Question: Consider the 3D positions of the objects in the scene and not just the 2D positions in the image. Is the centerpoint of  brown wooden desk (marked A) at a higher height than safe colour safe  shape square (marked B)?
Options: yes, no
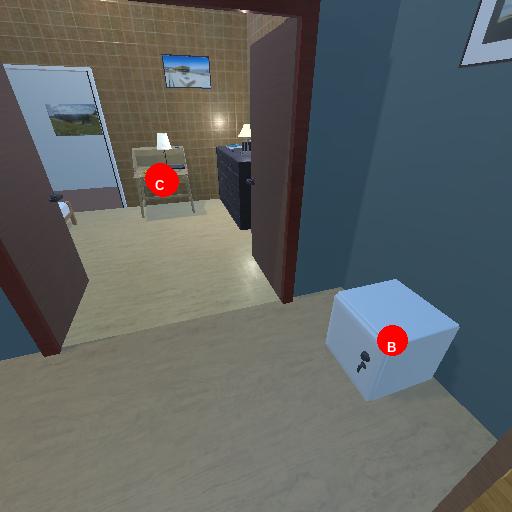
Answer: yes